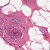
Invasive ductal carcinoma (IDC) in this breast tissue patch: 0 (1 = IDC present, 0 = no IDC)